Aerial crown-view tile of a tropical tree (Barro Colorado Island, Panama), acquired 20250217:
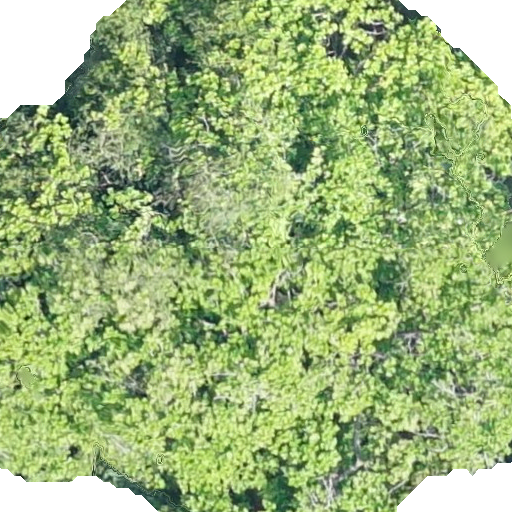
Species: Anacardium excelsum
GBIF accepted scientific name: Anacardium excelsum
Crown area: 461.452 m²